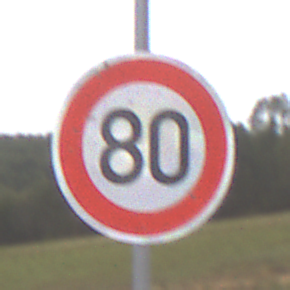
Verkehrszeichen: Geschwindigkeit80
Umgebung: Outdoor, Nature
Tageszeit: Midday
Wetter: Overcast
Licht: Natural
Jahreszeit: NotSpecified
Kontrast: LowContrast